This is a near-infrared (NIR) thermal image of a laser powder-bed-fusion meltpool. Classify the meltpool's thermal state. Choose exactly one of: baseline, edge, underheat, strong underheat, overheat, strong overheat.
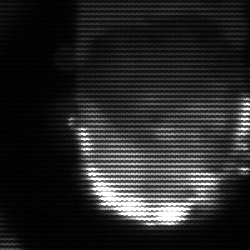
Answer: baseline